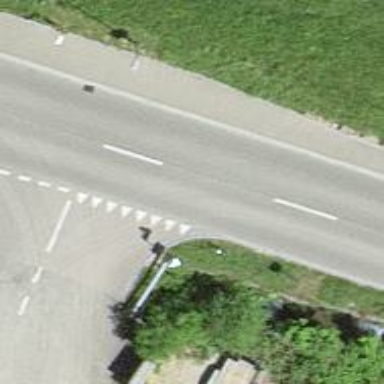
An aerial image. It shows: Bus stop equipped with public transport stop position.